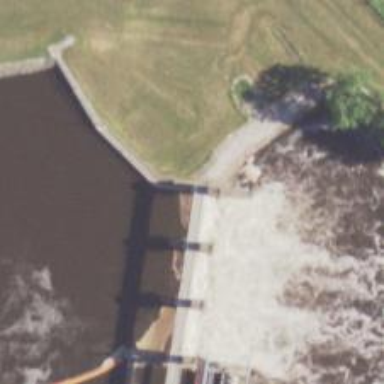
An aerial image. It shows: Weir along the waterway.